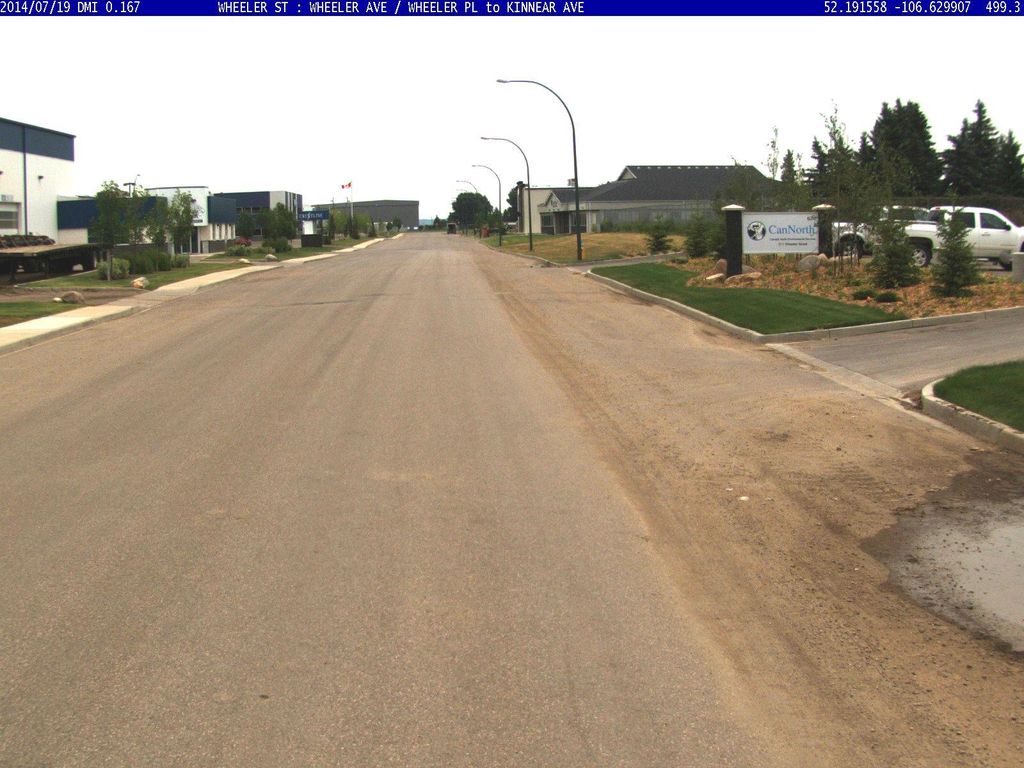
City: saskatoon